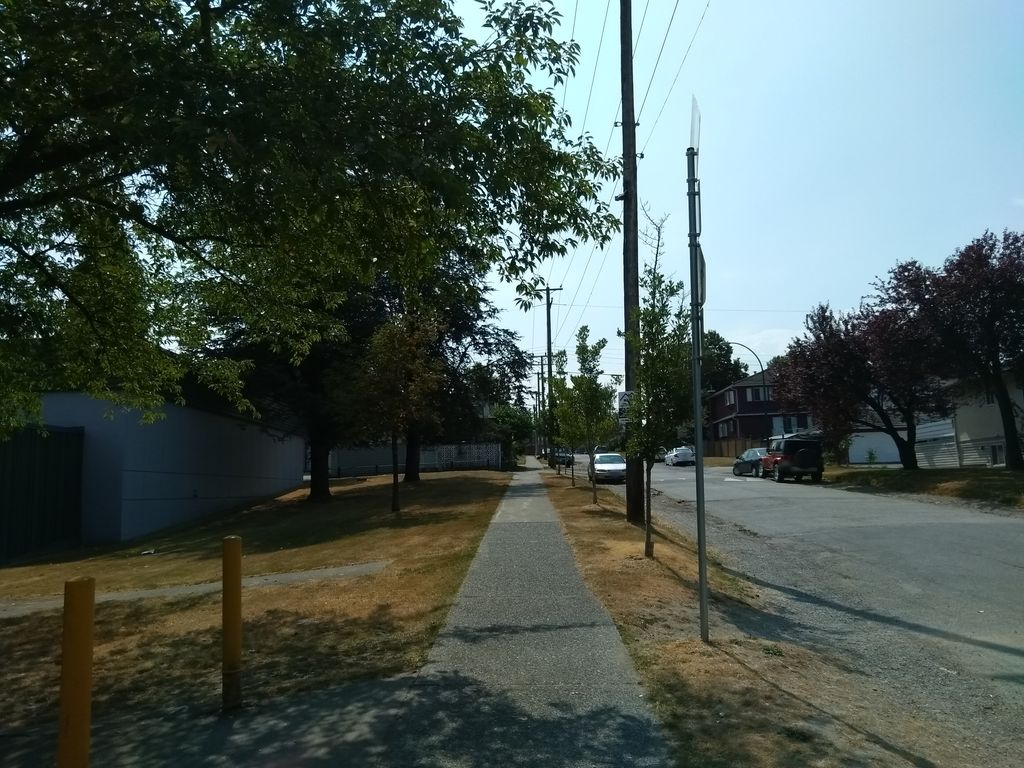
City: vancouver